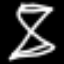
Label: hourglass